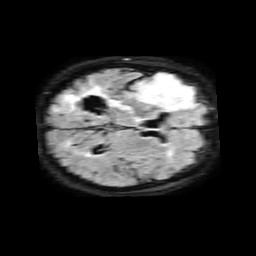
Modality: FLAIR
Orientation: axial
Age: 62
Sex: female
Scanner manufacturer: philips
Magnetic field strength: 1.5 T
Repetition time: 6 s
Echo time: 0.1035 s